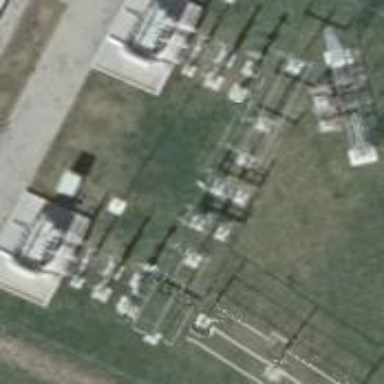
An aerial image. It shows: Switch for power supply.